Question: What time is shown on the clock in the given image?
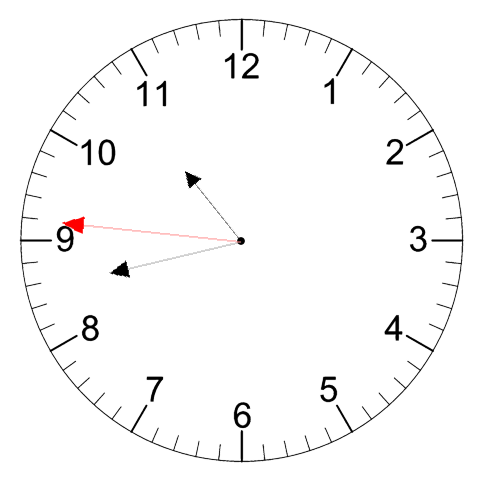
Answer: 10:42:46